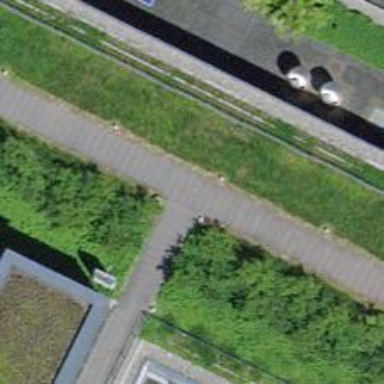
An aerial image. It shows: Paved footway.